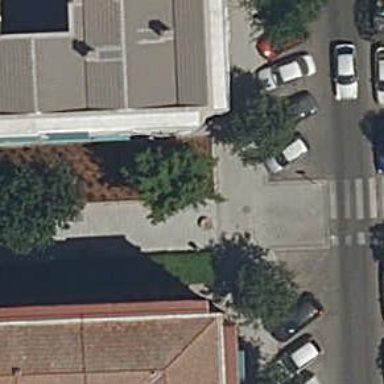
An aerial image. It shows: Pedestrian road.